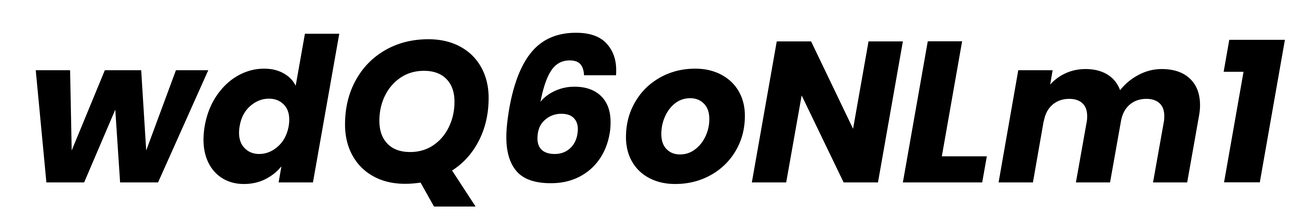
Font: Poppins-BoldItalic